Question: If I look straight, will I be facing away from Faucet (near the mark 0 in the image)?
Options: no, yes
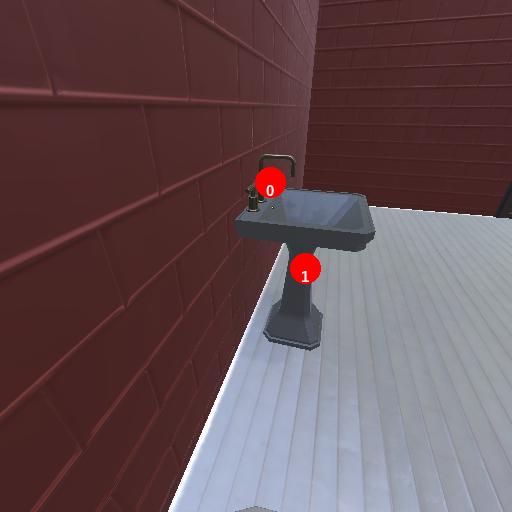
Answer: no